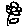
Label: flower